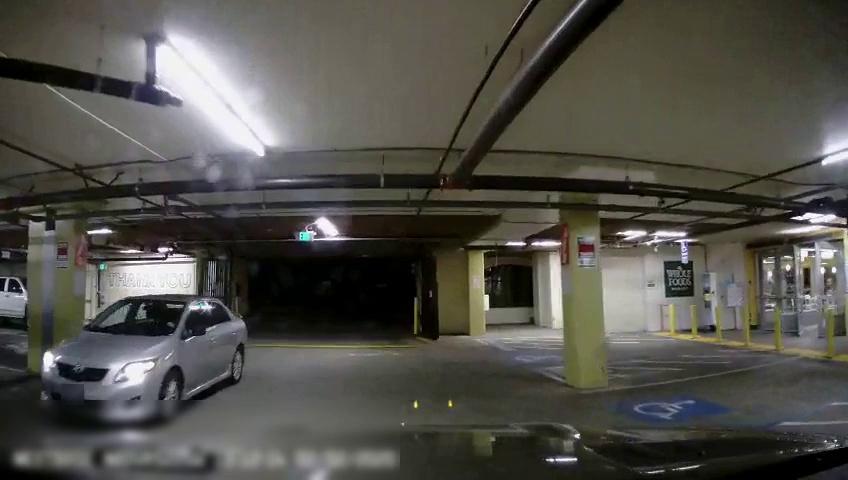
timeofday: Night
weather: Other
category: Drivable Space
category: Vehicles | Car
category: Vehicles | Truck